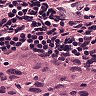
Metastatic tissue present: yes